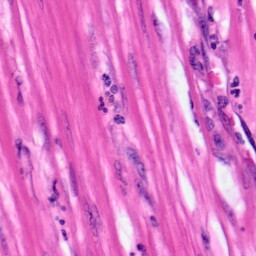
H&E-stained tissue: Pancreatic